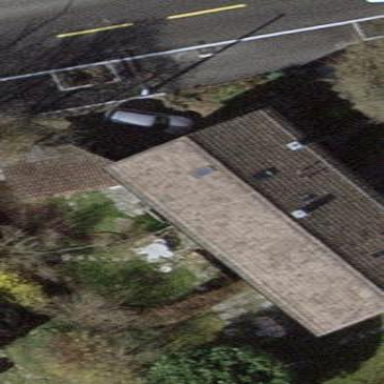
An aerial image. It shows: Building with pitched roof.